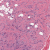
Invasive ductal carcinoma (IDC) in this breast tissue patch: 1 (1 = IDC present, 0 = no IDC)